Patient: sex F, age 51
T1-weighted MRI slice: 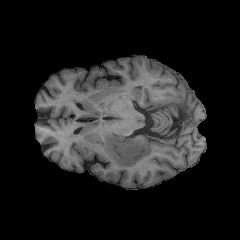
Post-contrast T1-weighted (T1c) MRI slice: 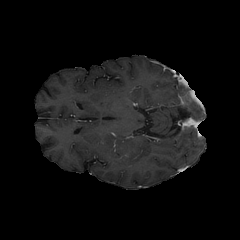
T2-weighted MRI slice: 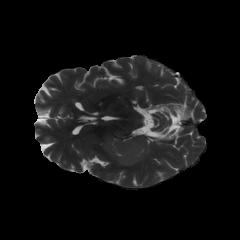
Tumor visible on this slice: yes
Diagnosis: Glioblastoma, IDH-wildtype
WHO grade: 4